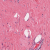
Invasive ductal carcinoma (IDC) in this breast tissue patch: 0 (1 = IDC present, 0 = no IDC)